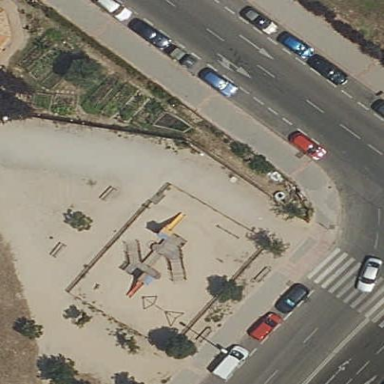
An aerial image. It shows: Unpaved playground area with playground theme.